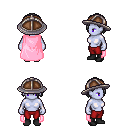
a pixel art fantasy rpg character, female body template, dark elf, purple skin, pink cape, red pants, gray bangs hairstyle, chain helm, black shoes, four views (front, back, left, right), 2x2 character sprite sheet, small pixel art, hard edges, no anti-aliasing